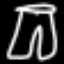
Label: pants